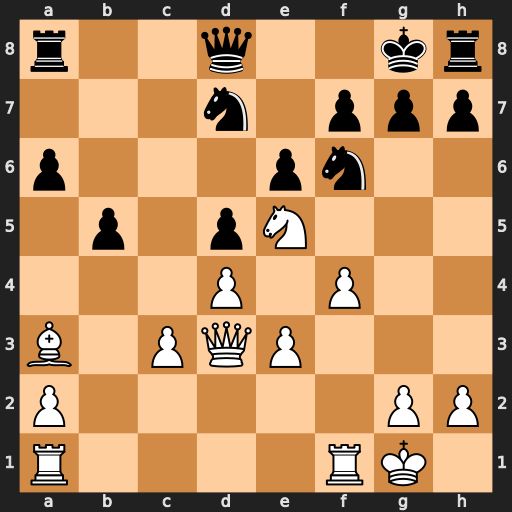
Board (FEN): r2q2kr/3n1ppp/p3pn2/1p1pN3/3P1P2/B1PQP3/P5PP/R4RK1
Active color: w
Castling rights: -
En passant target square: -
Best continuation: Nc6 Qe8 Ne7+